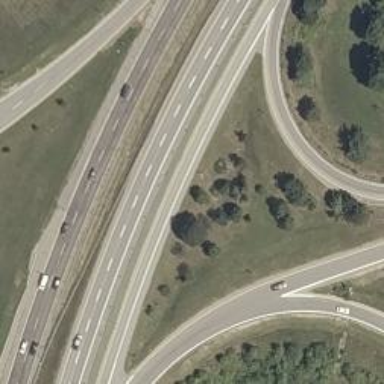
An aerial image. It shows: Asphalt motorway link.